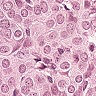
Metastatic tissue present: yes